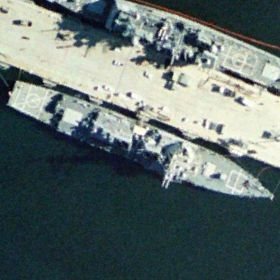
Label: destroyer